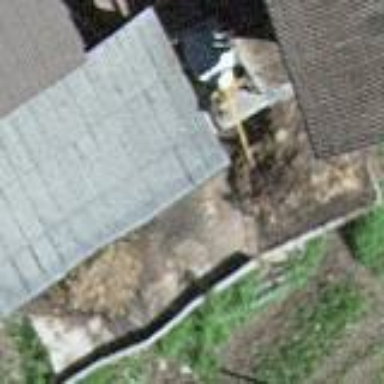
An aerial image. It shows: View of roof of building.